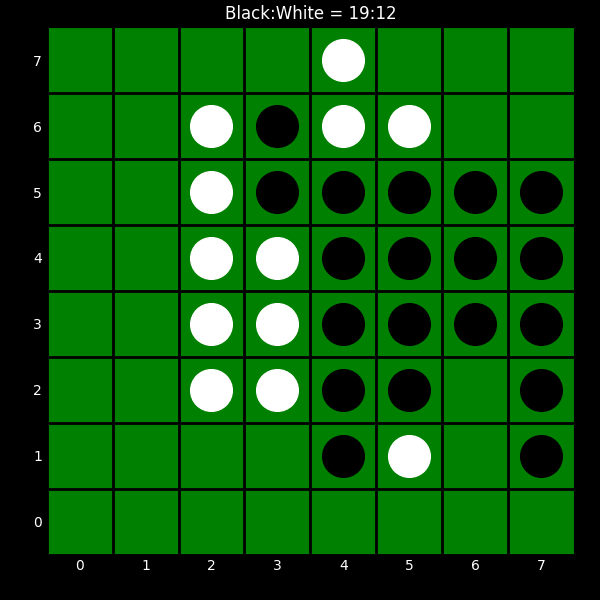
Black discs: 19
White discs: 12